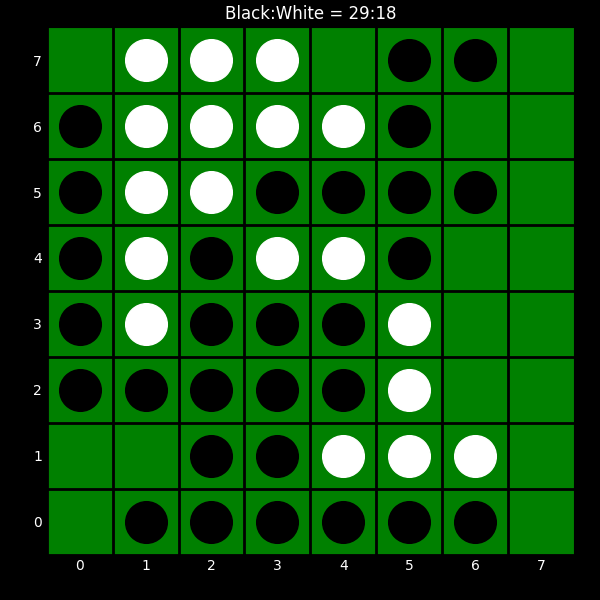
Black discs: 29
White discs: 18